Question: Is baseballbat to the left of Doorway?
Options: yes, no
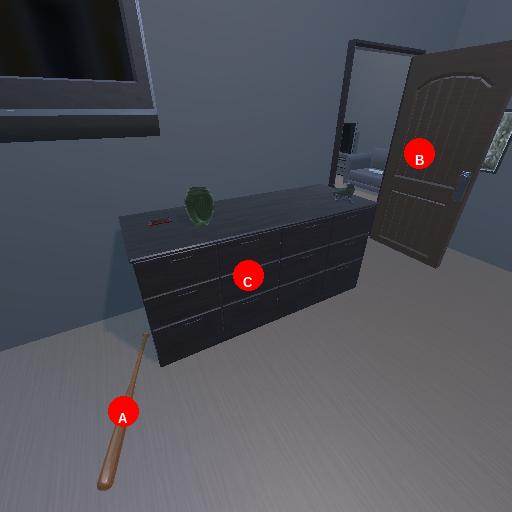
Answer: yes